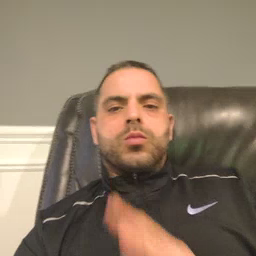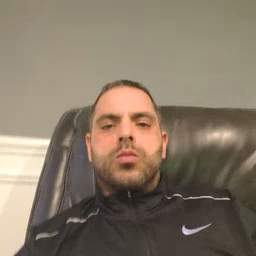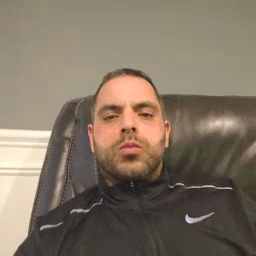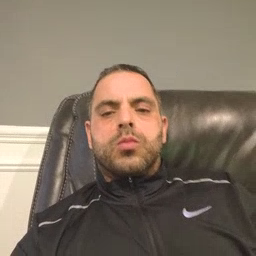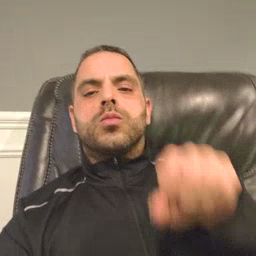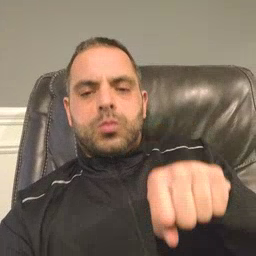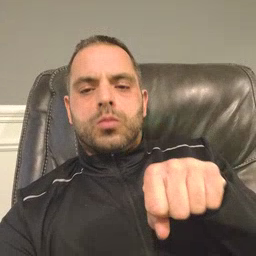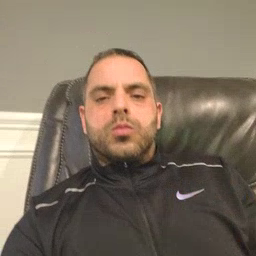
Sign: can